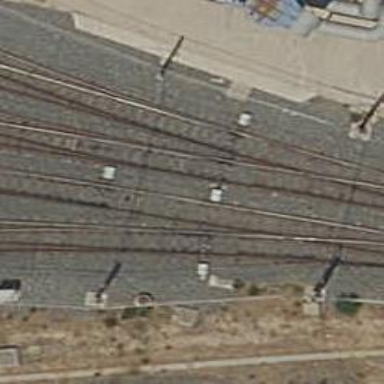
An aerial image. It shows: Railway switch.